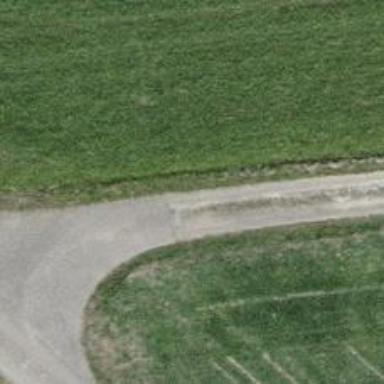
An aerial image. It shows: Well-maintained track road of grade 1.